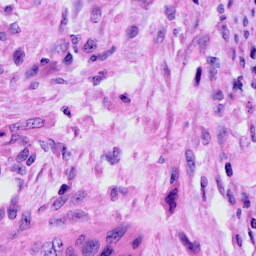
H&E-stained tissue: Cervix